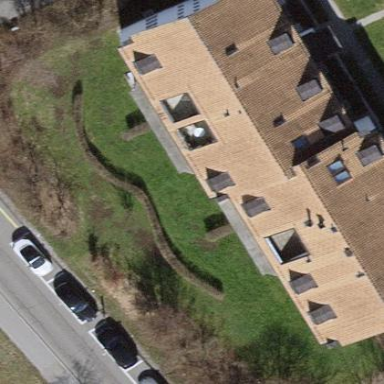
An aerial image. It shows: Asphalt parking lane.